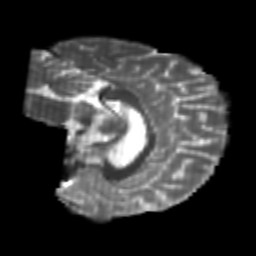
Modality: T2w
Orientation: sagittal
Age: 26
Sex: female
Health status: healthy
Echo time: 0.074 s